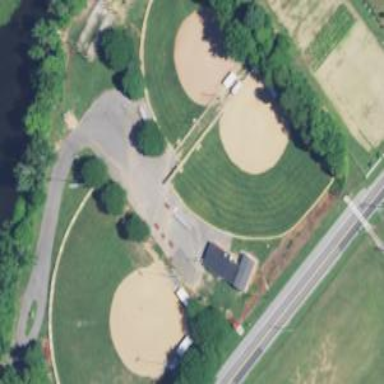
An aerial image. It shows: Baseball pitch for leisure and sports activities.